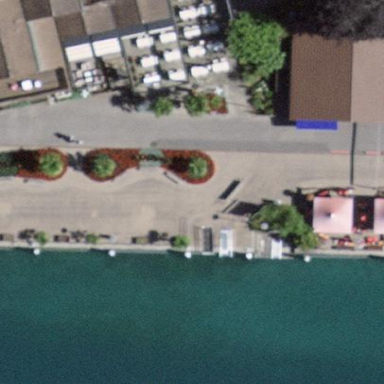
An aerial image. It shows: Pier with public transport platform for ferries.